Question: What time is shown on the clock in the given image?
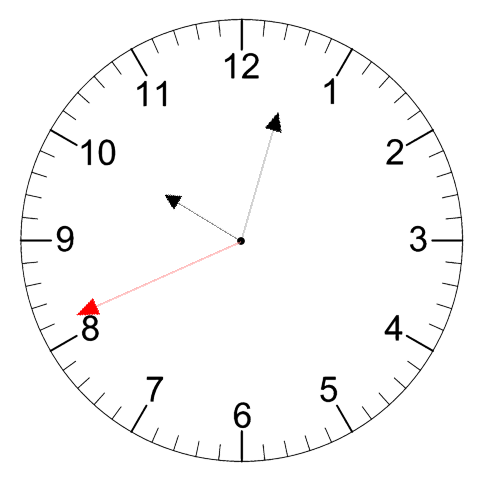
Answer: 10:02:41